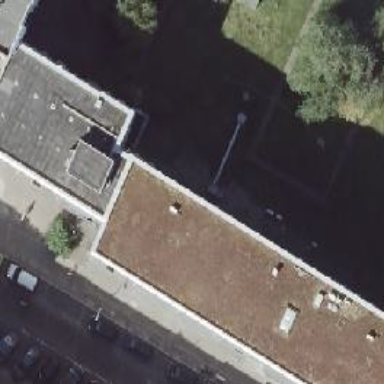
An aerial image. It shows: Government office.